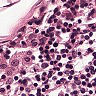
Metastatic tissue present: no